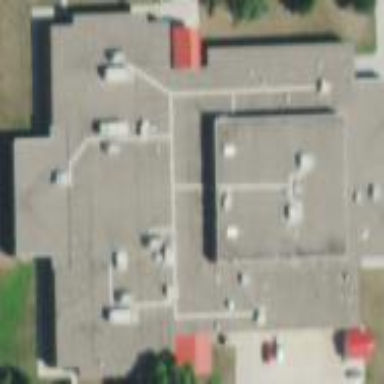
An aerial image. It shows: School building.